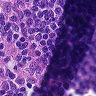
Metastatic tissue present: no